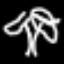
Label: palm tree